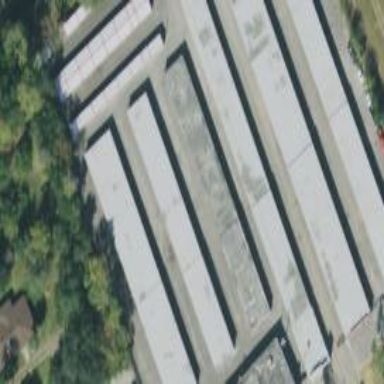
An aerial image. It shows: Warehouse.